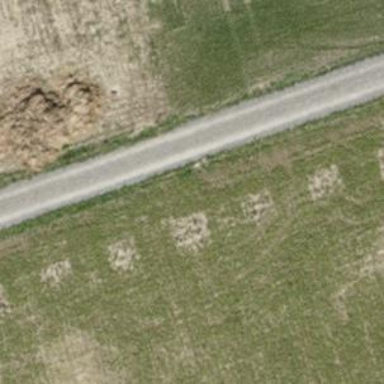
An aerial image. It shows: Track with compacted grade3 surface.